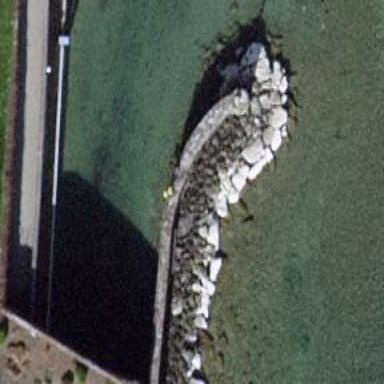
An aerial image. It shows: Man-made pier.